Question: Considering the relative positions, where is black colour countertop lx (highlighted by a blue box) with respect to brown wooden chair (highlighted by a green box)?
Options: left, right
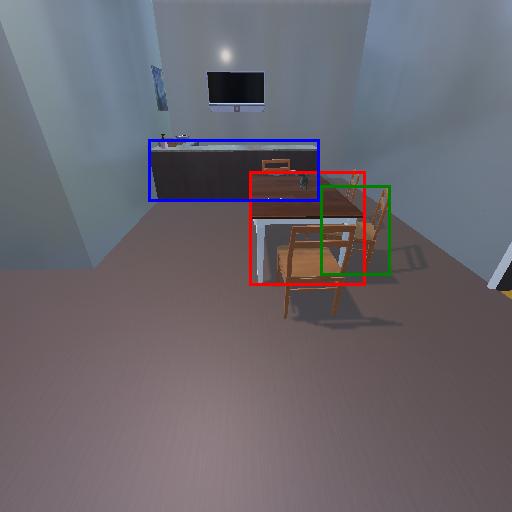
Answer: left